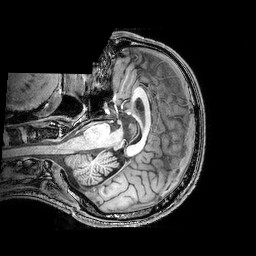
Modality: T1w
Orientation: axial
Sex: male
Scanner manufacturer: philips
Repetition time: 0.008168 s
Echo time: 0.00374 s